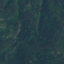
Label: Forest